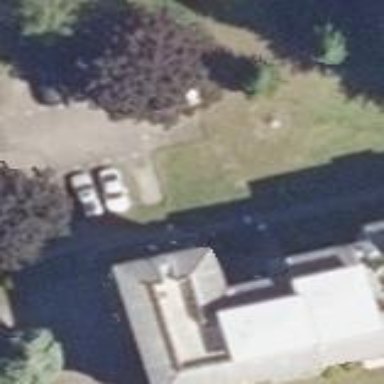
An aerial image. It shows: Apartment building with hipped roof.